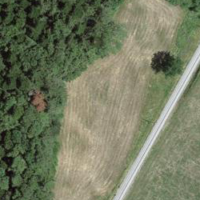
EUNIS habitat code: 52
Species observed at this site:
Buteo buteo
Corvus corone
Accipiter nisus
Hirundo rustica